【题型】解答题　【知识点】解析几何　【难度】medium
(2025·上海徐汇·二模) 已知抛物线$C$: $y^2=4x$，点$F$是抛物线$C$的焦点.

(1) 求点$F$的坐标及点$F$到准线$l$的距离；

(2) 过点$F$作相互垂直的两条直线$l_1,l_2$，$l_1$交抛物线$C$于点$P_1$、$P_2$，$l_2$交抛物线$C$于点$Q_1$、$Q_2$，求证：$\dfrac{1}{|P_1P_2|}+\dfrac{1}{|Q_1Q_2|}$为定值，并求出该定值；

(3) 过点$F$且斜率为$\sqrt{3}$的直线交抛物线$C$于$A$、$B$两点，设点$P$不在直线$AB$上且$PF$为$\triangle PAB$的内角平分线，求$\triangle PAB$面积的最大值.
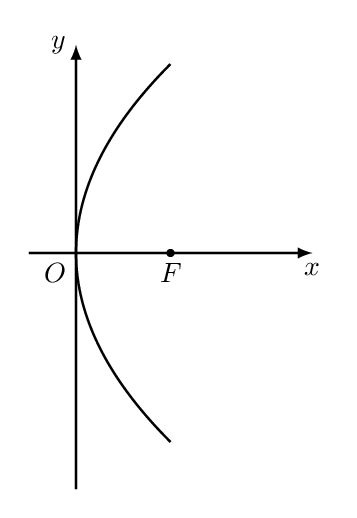
【解答】
\vspace{8pt}
\textbf{【详解】}
(1) 由已知可得$2p=4$，即$p=2$，

所以点$F$的坐标为$(1,0)$，点$F$到准线$l$的距离为$2$.

(2) 由已知可知直线$l_1,l_2$的斜率均存在且不等于$0$并过点$F(1,0)$，

设$l_1$的方程为$y=k(x-1)(k\neq0)$，则$l_2$的斜率为$-\dfrac{1}{k}$. 设$l_1$与$C$相交于$P_1(x_1,y_1)$，$P_2(x_2,y_2)$，

由 $\begin{cases}y^2=4x\\y=k(x-1)\end{cases}$ 得$k^2x^2-(2k^2+4)x+k^2=0$，则$x_1+x_2=\dfrac{2k^2+4}{k^2}$，$x_1x_2=1$，

$|P_1P_2|=x_1+x_2+2=\dfrac{2k^2+4}{k^2}+2=\dfrac{4k^2+4}{k^2}$，同理可得$|Q_1Q_2|=\dfrac{4\left(-\dfrac{1}{k}\right)^2+4}{\left(-\dfrac{1}{k}\right)^2}=4k^2+4$，

所以 $\dfrac{1}{|P_1P_2|}+\dfrac{1}{|Q_1Q_2|}=\dfrac{k^2}{4k^2+4}+\dfrac{1}{4k^2+4}=\dfrac{1}{4}$；

(3) 由已知可得直线$AB$的方程为$y=\sqrt{3}(x-1)$，

由 $\begin{cases}y=\sqrt{3}(x-1)\\y^2=4x\end{cases}$，解得 $\begin{cases}x_1=\dfrac{1}{3}\\y_1=-\dfrac{2\sqrt{3}}{3}\end{cases}$， $\begin{cases}x_2=3\\y_2=2\sqrt{3}\end{cases}$，

不妨令 $B\left(\dfrac{1}{3},-\dfrac{2\sqrt{3}}{3}\right)$，$A(3,2\sqrt{3})$，

则$|AB|=\dfrac{1}{3}+1+3+1=\dfrac{16}{3}$，$\dfrac{|AF|}{|BF|}=\dfrac{3+1}{\dfrac{1}{3}+1}=3$，

在$\triangle PAF$中，$\dfrac{|PA|}{\sin\angle PFA}=\dfrac{|AF|}{\sin\angle APF}$，

在$\triangle PBF$中，$\dfrac{|PB|}{\sin\angle PFB}=\dfrac{|BF|}{\sin\angle BPF}$，

由$\angle PFA+\angle PFB=\pi$及$\angle APF=\angle BPF$得 $\dfrac{|PA|}{|PB|}=\dfrac{|AF|}{|BF|}=3$，

设点$P(x,y)$，于是 $\sqrt{(x-3)^2+(y-2\sqrt{3})^2}=3\sqrt{\left(x-\dfrac{1}{3}\right)^2+\left(y+\dfrac{2\sqrt{3}}{3}\right)^2}$，

整理得$x^2+(y+\sqrt{3})^2=4$，

所以点$P$在以点$(0,-\sqrt{3})$为圆心，$2$为半径的圆上（除去与直线$AB$的两个交点），

因为圆心$(0,-\sqrt{3})$在直线$AB$上，则点$P$到直线$AB$距离的最大值为$2$，

所以$\triangle PAB$面积的最大值为$\dfrac{1}{2}\times2\times\dfrac{16}{3}=\dfrac{16}{3}$.

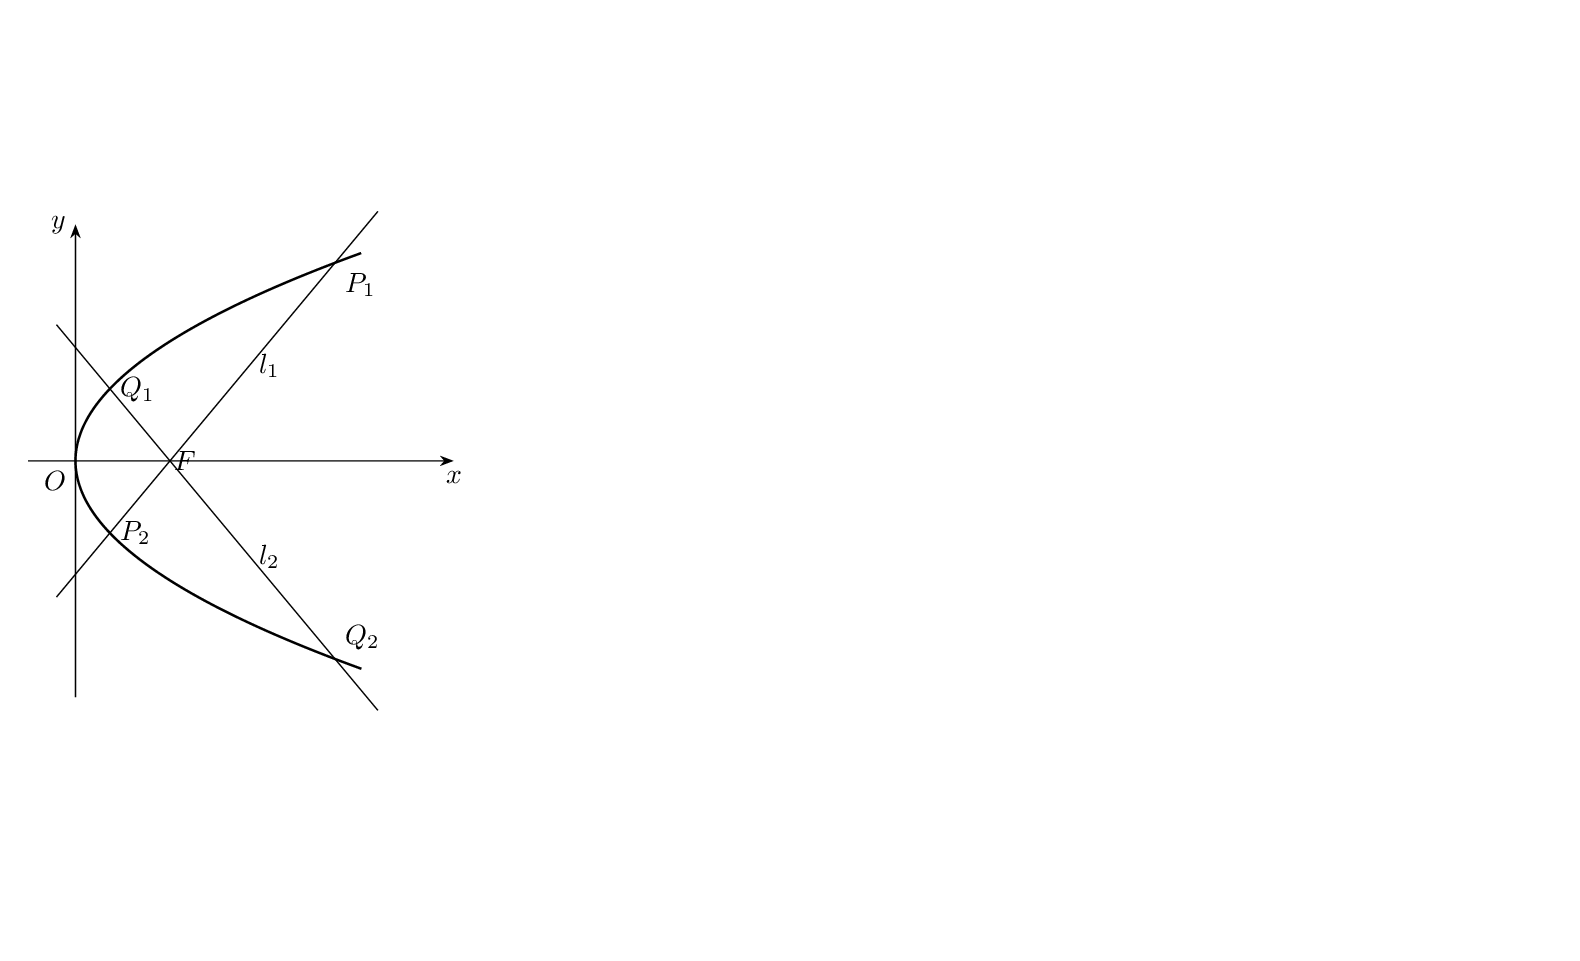
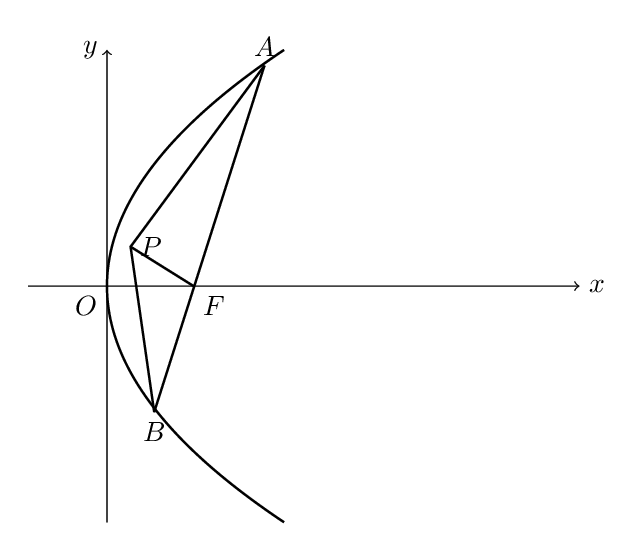